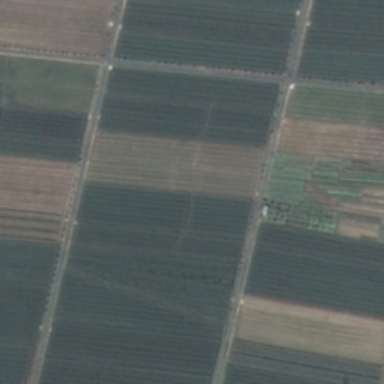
Several pieces of farmlands are together .